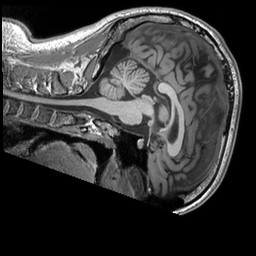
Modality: T1w
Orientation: sagittal
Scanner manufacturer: siemens
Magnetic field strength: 3 T
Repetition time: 2.53 s
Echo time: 0.00298 s